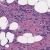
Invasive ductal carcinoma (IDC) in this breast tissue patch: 1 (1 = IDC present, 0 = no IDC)